В одном из механических устройств на корабле использовалась фрикционная передача, устройство которой показано на рисунке.  Цепной привод раскручивает «верхнюю» ось, и в установившемся режиме (когда угловые скорости вращения обеих осей постоянны), ее угловая скорость равна $\omega_1$. Передача вращения от «верхней» оси к «нижней» осуществляется за счет трения между двумя валиками, которые имеют форму усеченных конусов с размерами, показанными на рисунке. Конусы равномерно прижаты друг к другу вдоль линии их соприкосновения (полная сила нормальной реакции, возникающая при взаимодействии конусов, равна $F$). Коэффициент сухого трения между конусами $\mu=0.4$. Оси вращения параллельны, их направления фиксированы с помощью двух пар шарикоподшипников с пренебрежимо малым трением. Никакие другие силы, кроме сил, действующих со стороны «верхнего» конуса, не влияют на вращение «нижнего» конуса.
Найдите с точностью не хуже 1\% отношение угловых скоростей $\omega_2/\omega_1$ при установившемся режиме вращения. Ответ округлите до сотых долей. Пусть теперь нам известно, что цепной привод совершает над «верхней» осью работу по раскручиванию и поддержанию вращения, развивая при этом постоянную мощность $P=\frac{211 \pi}{10} \rho R^{4} h \cdot \omega_{m}^{3}$. В этом выражении $\rho$ — плотность материала, из которого изготовлены оба валика, а $\omega_{m}=2 \pi~с^{-1} \approx 6.2832~с^{-1}$ – постоянная величина. В момент включения цепного привода оба валика покоились. Считайте, что вся указанная мощность без потерь (за исключением потерь на трение о «нижний» валик) идет на увеличение кинетической энергии «верхнего» валика. Указание: Уравнение вращательного движения, описывающее изменение угловой скорости твердого тела с моментом инерции $I$ под действием момента сил $M$ имеет вид: $I \cfrac{d \omega}{d t}=M$. Момент инерции однородного конуса из материала с плотностью $\rho$, с радиусом основания $R$ и высотой $H$ равен $I=\cfrac{\pi}{10} \rho R^{4} H$.
Получите формулу для момента инерции «нижнего» валика $I_2$. В ответе запишите эту формулу, выразив $I_2$ через $\rho$ и геометрические параметры ($R$ и $h$).
Получите формулу для момента инерции «верхнего» валика $I_1$. В ответе запишите эту формулу, выразив $I_1$ через $\rho$ и геометрические параметры ($R$ и $h$).
Найдите с точностью не хуже 15\% время после включения вращения цепного привода, за которое угловые скорости осей станут равны друг другу. Для вычислений Вам может понадобиться следующая приближенная формула: $e^{x} \approx 1+x+\frac{x^{2}}{2}+\frac{x^{3}}{6}$, справедливая при $|x|\ll 1$. Ответ выразите в мс. Учтите, что величина силы прижатия валиков в этом и в следующем пункте считается известной: она равна $F=\frac{211 \pi}{10} \rho R^{3} h \cdot \omega_{m}^{2}$.
Используя результаты, полученные при рассмотрении предыдущих вопросов этой части задачи, найдите с точностью не хуже 3\% величину угловой скорости $\omega_2$ в установившемся режиме. Ответ запишите в $с^{-1}$.
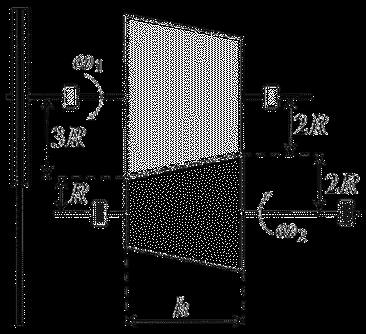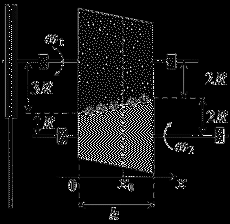
Найдите с точностью не хуже 1\% отношение угловых скоростей $\omega_2/\omega_1$ при установившемся режиме вращения. Ответ округлите до сотых долей.
Решение: Так как «нижний» валик вращается в установившемся режиме с постоянной угловой скоростью, то сумма приложенных к нему моментов сил (а это моменты сил трения, действующих со стороны «верхнего» валика) равна нулю.  Суммарный момент этих сил обнуляется из-за изменения радиусов поверхностей. Если ввести координату $X$ сечений валиков, то можно заметить, что с ростом $X$ радиус «верхнего» валика убывает по закону $r_{1}(x)=R\left(3-\frac{x}{h}\right)$, а «нижнего» — растет по закону $r_{2}(x)=R\left(1+\frac{x}{h}\right)$. Поэтому у разных концов валиков соотношение линейных скоростей их поверхностей различно, то есть вращение валиков происходит с проскальзыванием. Различно и направление проскальзывания, а значит, различно направление сил трения! Поскольку на каждый интервал линии соприкосновения с проекцией $d x$ действует одинаковая по величине сила трения $\mu F \frac{d x}{h}$, то равенство нулю суммарного момента этих сил приводит к условию $$ \mu F \frac{R}{h}\left[\int_{0}^{x_{0}}\left(1+\frac{x}{h}\right) dx-\int_{x_{0}}^{h}\left(1+\frac{x}{h}\right) dx\right]=0 $$ где $x_{0}$ — координата сечения, в котором качение валиков друг по другу происходит без проскальзывания. Вычисляя интегралы, приходим к уравнению относительно величины $z=\frac{x_{0}}{h}$ : $z^{2}+2 z-\frac{3}{2}=0 \Rightarrow z=\sqrt{\frac{5}{2}}-1$. Радиусы валиков в этом сечении $\ r_{1}\left(x_{0}\right)=R\left(4-\sqrt{\frac{5}{2}}\right)$ и $r_{2}\left(x_{0}\right)=R \sqrt{\frac{5}{2}}$, а условие отсутствия проскальзывания позволяет найти отношение угловых скоростей: $r_{1}\left(x_{0}\right) \cdot \omega_{1}=r_{2}\left(x_{0}\right) \cdot \omega_{2} \Rightarrow \frac{\omega_{2}}{\omega_{1}}=4 \sqrt{\frac{2}{5}}-1 \approx 1.53$.
Ответ: $\cfrac{\omega_{2}}{\omega_{1}}=4 \sqrt{\cfrac{2}{5}}-1 \approx 1.53$

Получите формулу для момента инерции «нижнего» валика $I_2$. В ответе запишите эту формулу, выразив $I_2$ через $\rho$ и геометрические параметры ($R$ и $h$).
Решение: Момент инерции валика 2 можно найти как разность моментов инерции двух конусов: $I_{2}=\frac{\pi}{10} \rho(2 R)^{4} 2 h-\frac{\pi}{10} \rho R^{4} h=\frac{31 \pi}{10} \rho R^{4} h$.
Ответ: $I_2=\cfrac{31 \pi}{10} \rho R^{4} h$

Получите формулу для момента инерции «верхнего» валика $I_1$. В ответе запишите эту формулу, выразив $I_1$ через $\rho$ и геометрические параметры ($R$ и $h$).
Решение: Момент инерции «верхнего» валика $I_{1}=\frac{\pi}{10} \rho(3 R)^{4} 3 h-\frac{\pi}{10} \rho(2 R)^{4} 2 h=\frac{211 \pi}{10} \rho R^{4} h$.
Ответ: $I_{1}=\cfrac{211 \pi}{10} \rho R^{4} h$

Найдите с точностью не хуже 15\% время после включения вращения цепного привода, за которое угловые скорости осей станут равны друг другу. Для вычислений Вам может понадобиться следующая приближенная формула: $e^{x} \approx 1+x+\frac{x^{2}}{2}+\frac{x^{3}}{6}$, справедливая при $|x|\ll 1$. Ответ выразите в мс.
Решение: После включения цепного привода сначала раскручивается «верхний» валик, а затем, за счет трения, нижний. Поэтому логично предположить, что на начальном этапе движения $\omega_{1} \geq \omega_{2}$. В этом случае, так как минимальный радиус валика 1 равен максимальному радиусу валика 2, то скольжение «верхнего» валика по нижнему происходит в одну стороны вдоль всей линии соприкосновения, так что момент сил трения, раскручивающий «нижний» валик, равен $$M_{2}=\mu F \frac{R}{h} \int_{0}^{h}\left(1+\frac{x}{h}\right) dx=\frac{3}{2} \mu F R.$$ Уравнение вращательного движения «нижнего» валика при $\omega_{1} \geq \omega_{2}$ имеет вид: $$\frac{d \omega_{2}}{dt}=\frac{M_{2}}{I_{2}}=\frac{15 \mu F}{31 \pi \rho R^{3} h}=\frac{633}{155} \omega_{m}^{2},$$ с учетом заданных значений $\mu$ и $F$. Значит, $\omega_{2}(t)=\frac{633}{155} \omega_{m}^{2} t$. На первый валик действует раскручивающий момент сил со стороны цепной передачи $M_{u n}=\frac{P}{\omega_{1}}$ и тормозящий момент сил трения $$M_{1}=-\mu F \frac{R}{h} \int_{0}^{h}\left(3-\frac{x}{h}\right) dx=-\frac{5}{2} \mu F R.$$ Значит, уравнение его вращательного движения $$\frac{d \omega_{1}}{dt}=\frac{M_{u n}+M_{1}}{I_{1}}=\frac{10}{211 \pi \rho R^{4} h}\left(\frac{P}{\omega_{1}}-\frac{5}{2} \mu FR\right)=\omega_{m}^{2} \frac{\omega_{m}-\omega_{1}}{\omega_{1}}.$$ Переписав это соотношение в виде $\left(\frac{\omega_{m}}{\omega_{m}-\omega_{1}}-1\right) d \omega_{1}=\omega_{m}^{2} dt$, после интегрирования получаем: $\omega_{m}^{2} t=-\omega_{m} \ln \left(1-\frac{\omega_{1}}{\omega_{m}}\right)-\omega_{1}$. Итак, связь угловых скоростей валиков на начальном этапе движения имеет вид $$\omega_{2}=-\frac{633}{155}\left[\omega_{m} \ln \left(1-\frac{\omega_{1}}{\omega_{m}}\right)+\omega_{1}\right].$$ Значит, в момент равенства угловых скоростей $\omega_{1}=\omega_{2} \equiv y \cdot \omega_{m}$ их общее значение находится с помощью решения уравнения $\frac{788}{633} y=-\ln (1-y),$ или $\quad 1-y=e^{-\frac{788}{633} y}$. Как видно, ненулевое решение существует действительно, поначалу при $t>0~\omega_{1}>\omega_{2}$, а затем угловые скорости в некоторый момент сравниваются. Его можно найти «подбором» (используя метод дихотомии) или решая приближенно с использованием разложения экспоненты: $$e^{-\frac{788}{633} y} \approx 1-\frac{788}{633} y+\frac{1}{2}\left(\frac{788}{633} y\right)^{2}-\frac{1}{6}\left(\frac{788}{633} y\right)^{3}+\ldots=1-y.$$ Для переменной $\tilde{y} \equiv \frac{788}{633} y$ получается уравнение $\tilde{y}^{2}-3 \tilde{y}+\frac{465}{394}=0,$ откуда $\quad \tilde{y}=\frac{3}{2}-\frac{1}{2} \sqrt{\frac{843}{197}} \approx 0.46569$. Получаем, что $y=\frac{633}{788} \tilde{y} \approx 0.3741$. Оценка ошибки по наибольшим из отброшенных слагаемых дает, что относительная ошибка порядка $\frac{1}{12} \tilde{y}^{2} \approx 2 \%$. (Более точный анализ показывает, что $y \approx 0.3657425 \pm 0.0000005$.) Использовав найденную величину у в уравнении для $\omega_{2}(t)$, определяем, что соответствующее время $t=\frac{155}{633} \frac{y}{\omega_{m}} \approx 14.3~мс$.
Ответ: $t\approx 14.3~мс$.

Используя результаты, полученные при рассмотрении предыдущих вопросов этой части задачи, найдите с точностью не хуже 3\% величину угловой скорости $\omega_2$ в установившемся режиме. Ответ запишите в $с^{-1}$.
Решение: В установившемся режиме момент $M=\frac{P}{\omega_{1}}$, раскручивающий «верхний» валик, равен по величине $$ \left|M_{1}^{fin}\right|=\mu FR\left[\int_{0}^{z}(3-w) dw-\int_{z}^{1}(3-w) dw\right]=\frac{1}{2} \mu FR \cdot\left(12 z-5-2 z^{2}\right)=4 \mu FR \cdot(\sqrt{10}-3) $$ (при вычислении интеграла сделана замена переменной $w=x / h$ ). С учетом заданных значений $\mu$ и $F$ находим: $$\omega_{1}=\frac{P}{4 \mu FR \cdot(\sqrt{10}-3)}=\frac{5 \omega_{m}}{8(\sqrt{10}-3)}.$$ Значит, $$\omega_{2}=\left(4 \sqrt{\frac{2}{5}}-1\right) \omega_{1}=\frac{4 \sqrt{10}-5}{8(\sqrt{10}-3)} \omega_{m} \approx 37~с^{-1} .$$
Ответ: $\omega_{2}=\cfrac{4 \sqrt{10}-5}{8(\sqrt{10}-3)} \omega_{m} \approx 37~с^{-1}$
Темы:
T, Механика, 2021, Мегаполисы, Вращение твердого тела, Установление движения